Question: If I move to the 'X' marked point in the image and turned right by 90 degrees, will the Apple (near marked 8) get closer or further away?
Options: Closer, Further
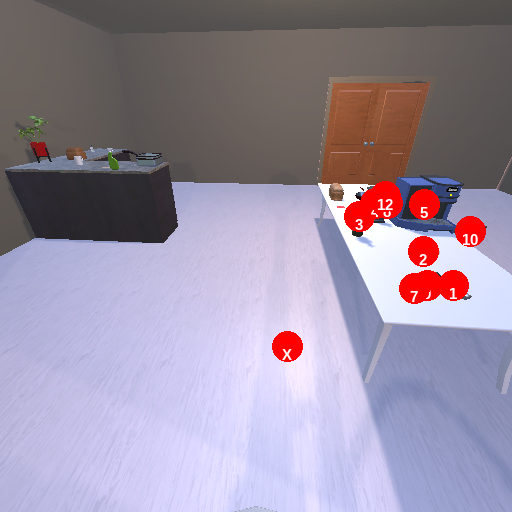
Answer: Closer